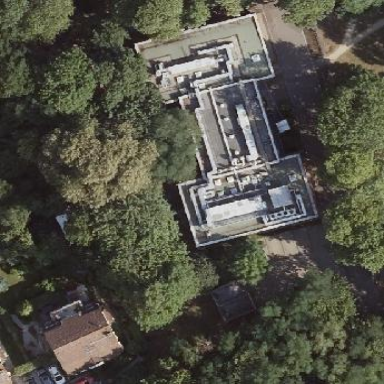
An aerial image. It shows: View of university building.